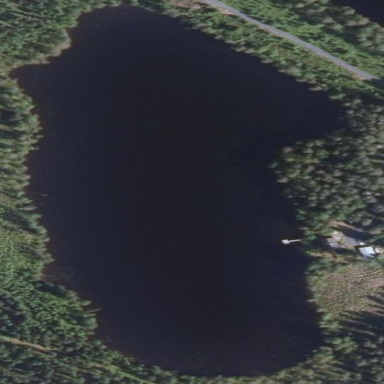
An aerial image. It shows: Beautiful lake surrounded by nature.